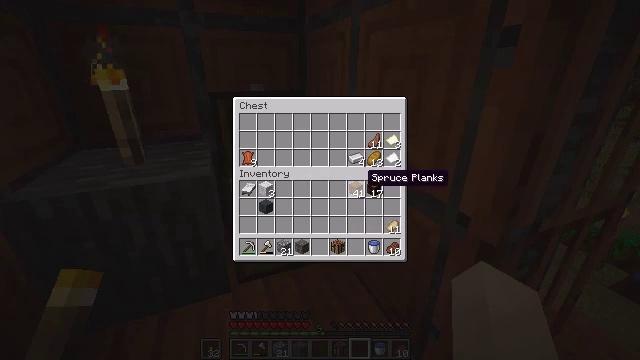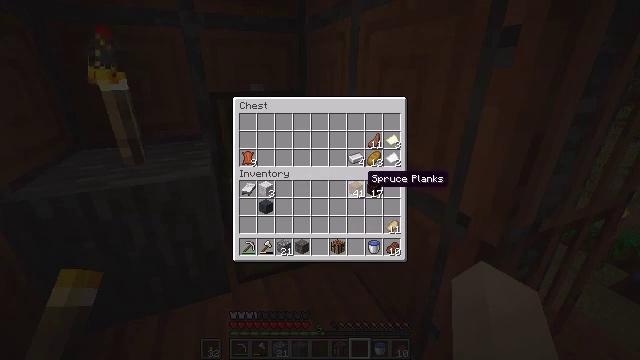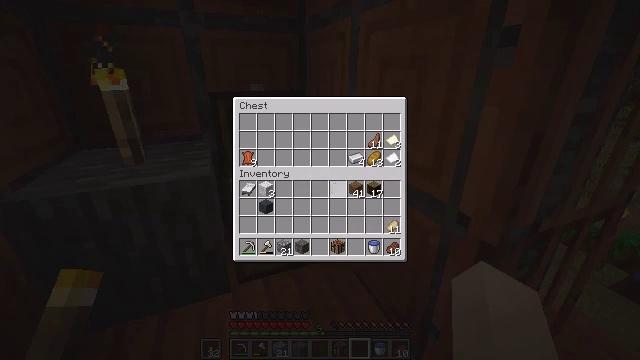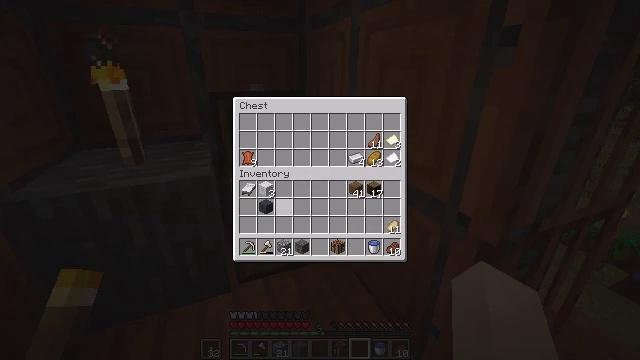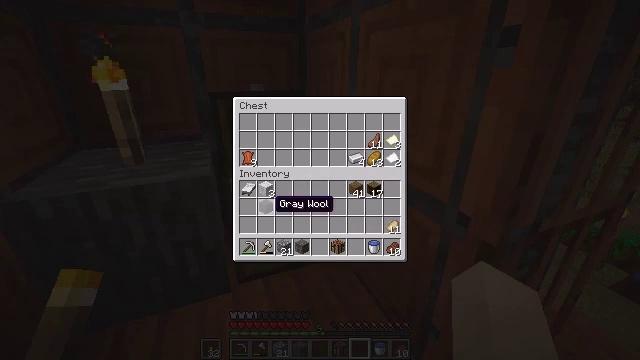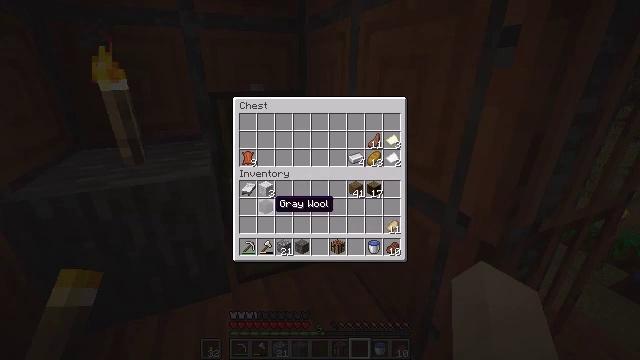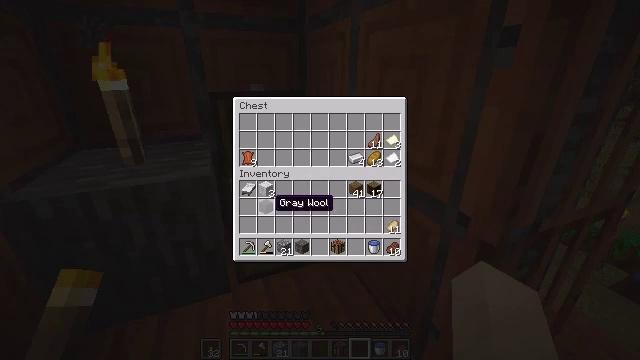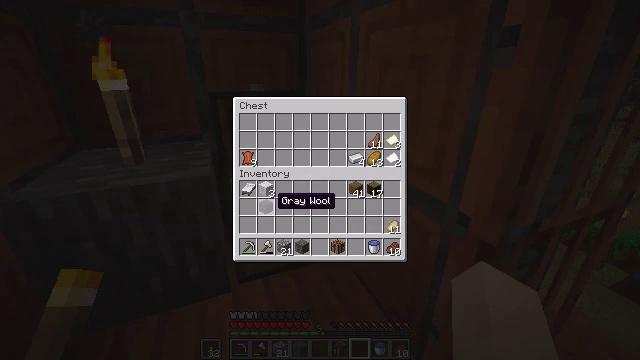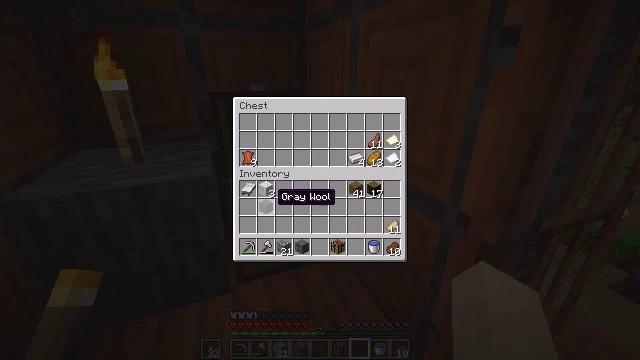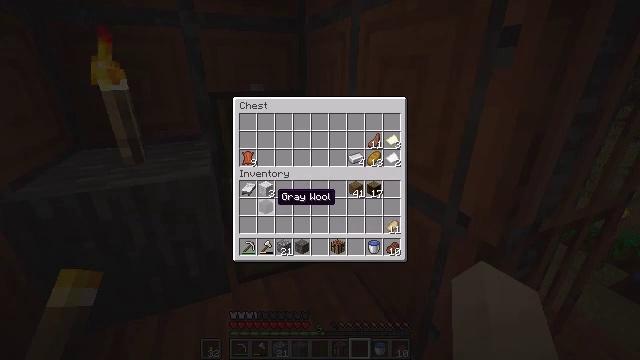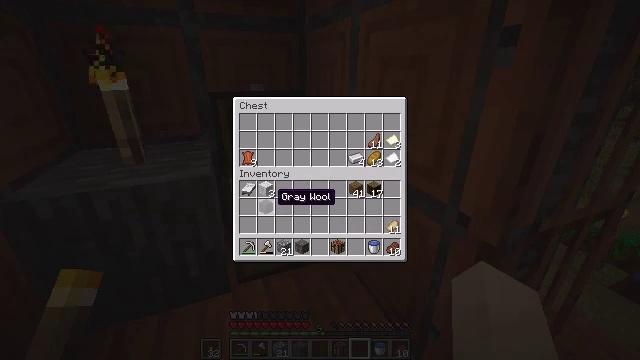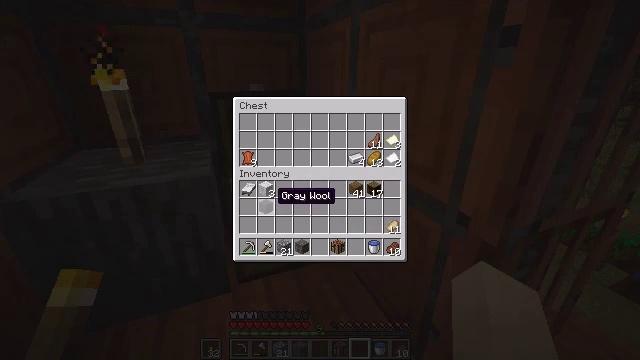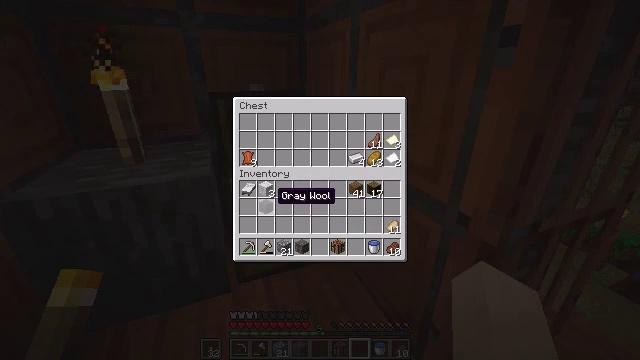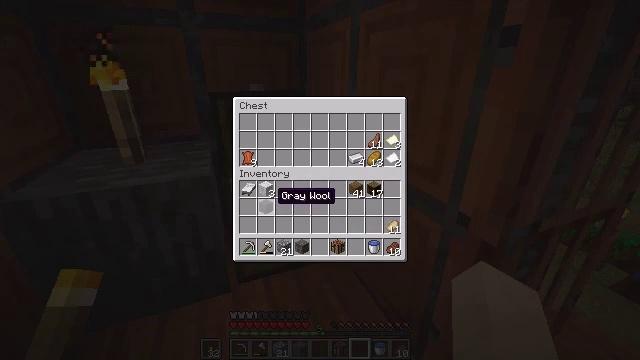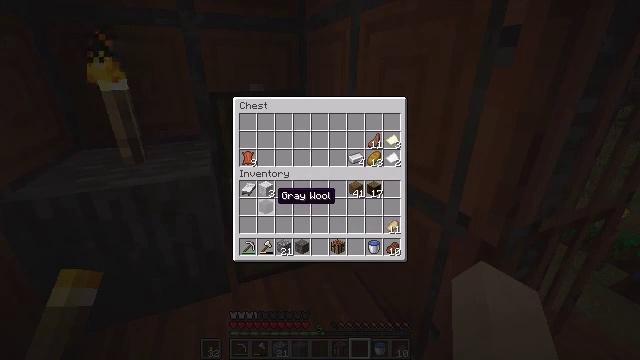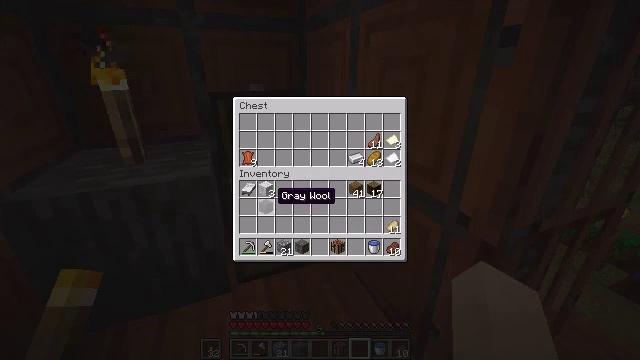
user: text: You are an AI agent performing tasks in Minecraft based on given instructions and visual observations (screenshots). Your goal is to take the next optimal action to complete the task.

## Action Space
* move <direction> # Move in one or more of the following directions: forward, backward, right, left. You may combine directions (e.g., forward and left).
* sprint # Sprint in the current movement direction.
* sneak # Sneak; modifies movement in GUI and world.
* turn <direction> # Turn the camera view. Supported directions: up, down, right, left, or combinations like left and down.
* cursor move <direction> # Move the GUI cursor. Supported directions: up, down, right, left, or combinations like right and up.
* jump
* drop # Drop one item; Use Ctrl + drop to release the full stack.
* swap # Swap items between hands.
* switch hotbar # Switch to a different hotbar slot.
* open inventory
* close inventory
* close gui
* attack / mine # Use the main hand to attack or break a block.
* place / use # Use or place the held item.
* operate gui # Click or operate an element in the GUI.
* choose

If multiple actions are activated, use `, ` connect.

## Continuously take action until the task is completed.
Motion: motion action
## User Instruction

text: Collect the acacia slab into your inventory.
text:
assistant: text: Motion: no_op
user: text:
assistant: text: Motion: cursor move left
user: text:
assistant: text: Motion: cursor move left and down
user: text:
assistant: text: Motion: cursor move left
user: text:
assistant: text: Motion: no_op
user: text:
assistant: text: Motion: no_op
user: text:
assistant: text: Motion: no_op
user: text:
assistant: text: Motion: no_op
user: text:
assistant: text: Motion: no_op
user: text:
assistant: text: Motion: no_op
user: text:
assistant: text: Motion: no_op
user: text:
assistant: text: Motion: no_op
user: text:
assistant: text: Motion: sneak
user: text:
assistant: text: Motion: sneak
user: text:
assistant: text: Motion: sneak
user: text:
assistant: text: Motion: sneak
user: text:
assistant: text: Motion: sneak
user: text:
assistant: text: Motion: no_op
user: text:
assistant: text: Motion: no_op
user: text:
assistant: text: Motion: operate gui
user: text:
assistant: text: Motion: operate gui
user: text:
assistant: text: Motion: cursor move up
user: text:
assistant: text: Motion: cursor move up
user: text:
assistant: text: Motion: cursor move up
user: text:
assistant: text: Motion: no_op
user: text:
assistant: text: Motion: no_op
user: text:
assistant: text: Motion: no_op
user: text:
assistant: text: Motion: no_op
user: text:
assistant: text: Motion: no_op
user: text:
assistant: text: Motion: operate gui